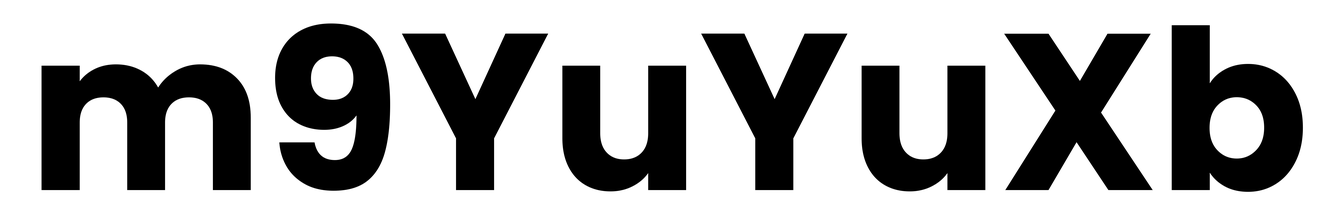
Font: Poppins-Bold